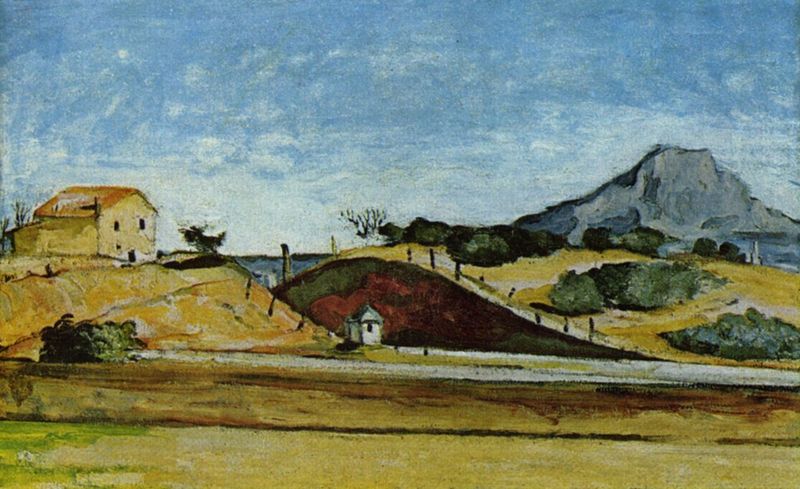
Titel: Der Bahndurchstich
Künstler: Paul Cézanne
Standort: München
Institution: Neue Pinakothek
Schlagwörter: baum, berg, blau, felsen, gemälde, himmel, meer, wasser, weiß, wolken, aquarell, bäume, cezanne, gelb, grün, impressionismus, landschaft, ocker, sand, see, ufer, braun, bunt, fenster, frankreich, grau, licht, orange, schwarz, strasse, dach, gras, haus, rasen, rot, weg, wiese, zaun, expressionismus, malerei, stein, öl, deich, ebene, feld, felder, horizont, häuser, hügel, natur, norden, strauch, busch, büsche, gebüsch, hütte, pastos, sträucher, wege, wiesen, insel, land, schön, tal, anhöhe, kamin, schuppen, turm, küste, strand, italien, moderne, berge, düne, dünen, einschnitt, farben, fels, modern, zug, ziegel, farbe, landschaftsmalerei, van gogh, damm, masten, brandung, häuschen, ölfarbe, klippe, pfosten, gauguin, provence, himmle, vulkan, geld, norwegen, bahnhof, lanschaft, paul cezanne, bahn, eisenbahn, strassen, kapelle, himel, mediterran, weise, hasu, hau, toscana, vesuv, fesnter, neue pinakothek, dühne, postimpressionismus, impressionist, zollhaus, zoll, trasse, bahndurchbruch, bahndurchstich, durchstich, hland, mpnchen, neue pinakothek münchen, ghelb, alla prima, landschafrt, 1900, wiesem, siennarot, 1889, höuschen, vesuvio, deichkrone, montreuil, büsxche, expressionisumus